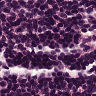
Metastatic tissue present: no